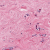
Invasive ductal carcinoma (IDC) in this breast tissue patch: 0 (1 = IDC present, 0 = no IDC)